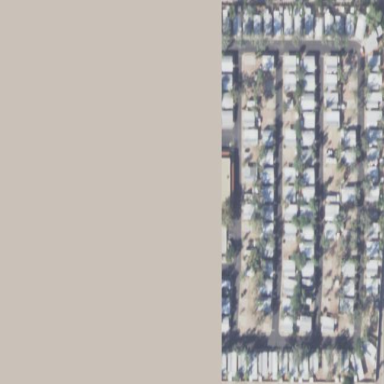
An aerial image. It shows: Residential area with mobile homes.